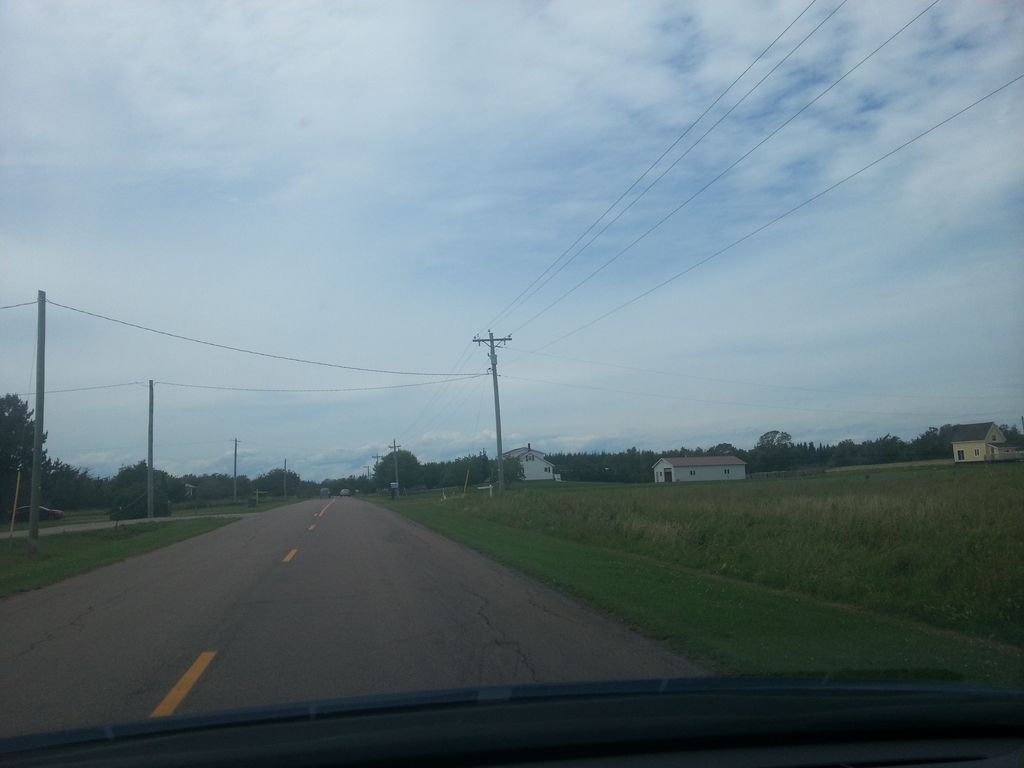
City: charlottetown